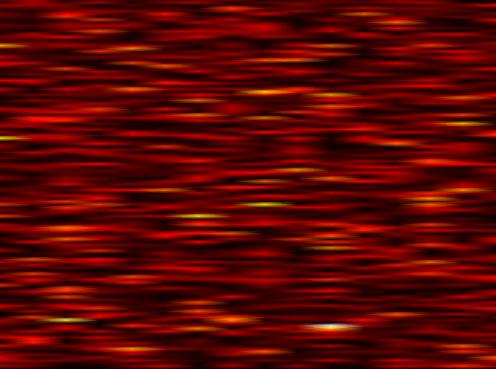
Label: FOFDM